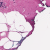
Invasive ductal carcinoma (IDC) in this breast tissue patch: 0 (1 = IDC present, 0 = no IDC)